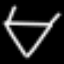
Label: diamond